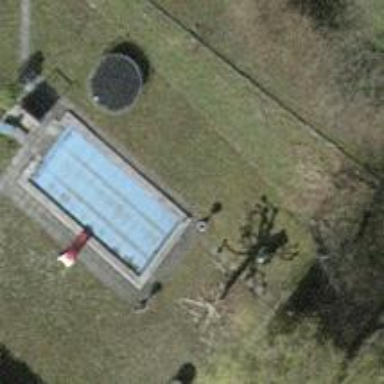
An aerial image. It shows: Swimming pool located in leisure land.